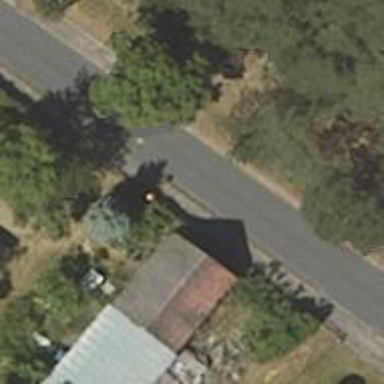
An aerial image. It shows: Shed.